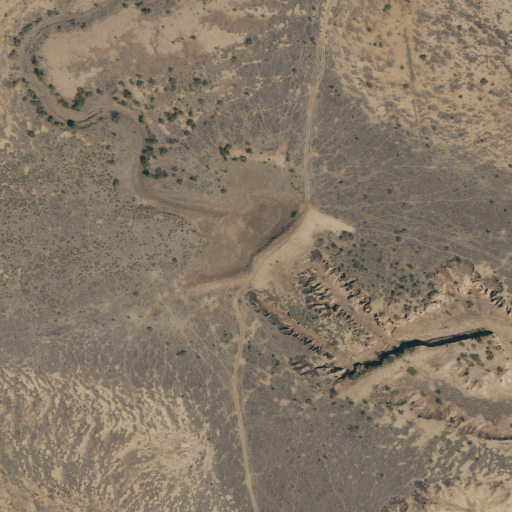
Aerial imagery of valley in Texas named Duncan Draw containing shrub and grassland